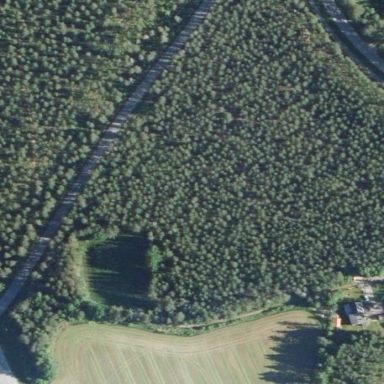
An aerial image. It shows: Forest area dominated by needle-leaved trees.